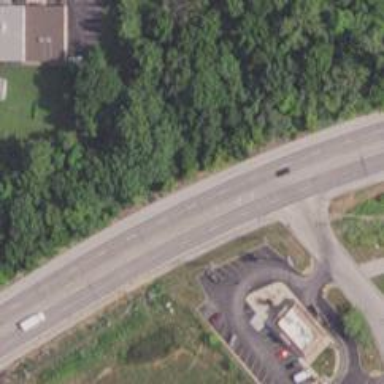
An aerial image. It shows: Asphalt road designated as trunk highway.